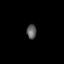
Tissue: prostate
Cell type: T cells
Senescence score: 0.7361
Nuclear area (px): 137
Mean DAPI intensity: 94.672